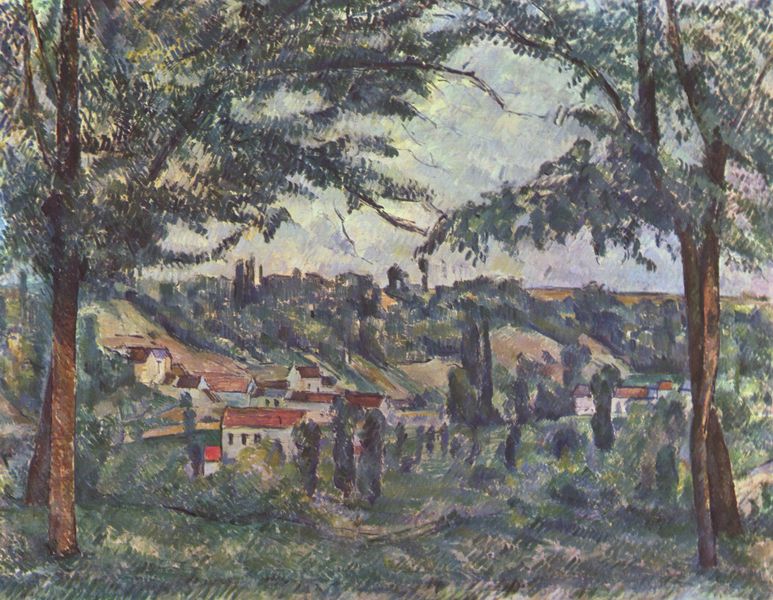
Titel: Landschaft
Künstler: Paul Cézanne
Standort: Stockholm
Institution: Nationalmuseum
Schlagwörter: baum, berg, blau, gemälde, himmel, weiß, wolken, aquarell, bäume, cezanne, gelb, grün, impressionismus, landschaft, stadt, äste, braun, fenster, frankreich, hintergrund, licht, renoir, ausblick, blick, dach, gebäude, haus, rot, weg, wiese, wolke, expressionismus, rahmen, öl, feld, felder, gräser, horizont, häuser, hügel, natur, pappeln, stamm, weide, büsche, land, tal, wald, zypressen, sommer, italien, berge, hang, modern, dorf, dächer, allee, hütten, idylle, van gogh, stämme, monet, striche, provence, zypresse, lichtung, klassische moderne, pinsel, paul cezanne, geäst, ziegeldach, siedlung, imressionismus, atmosphäre, pinien, pinie, gün, ciel, weise, toscana, toskana, campagne, maisons, toit, pissarro, manet, arbres, tronc, colline, toits, feuilles, gouage, ich seh nichts, champs, branches, zypressenf, cypressen, das bild wird nicht angezeigt, immer das gleich problem, wald berg, rote dächer, paisible, nbaum, stoccato, peuplier, stämme#